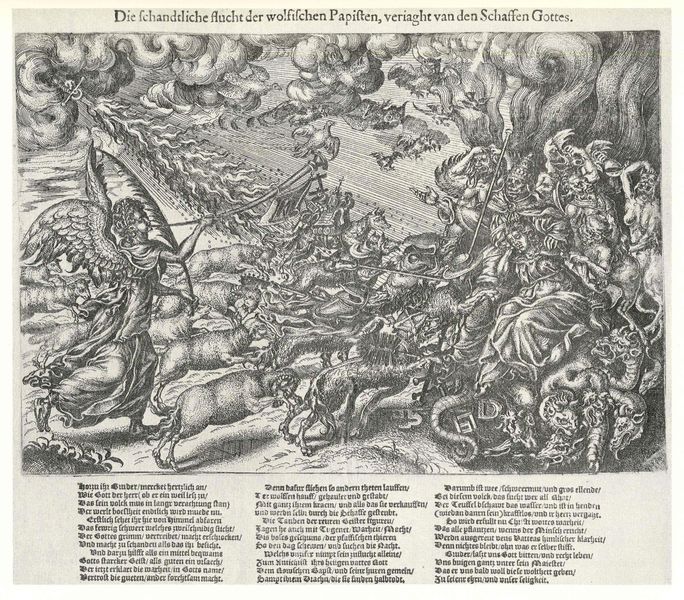
Titel: Die schandtliche flucht der wolfischen Papisten
Institution: (Seriendruck)
Schlagwörter: adler, angriff, baum, feuer, flügel, gott, himmel, vogel, weiß, wolf, wolken, menschen, bewegung, männer, schwarz, szene, zeichnung, hunde, tiere, gefieder, taube, horn, vögel, rauch, drei, blatt, engel, holzschnitt, schrift, wellen, laufen, grafik, graphik, herde, spalten, brand, getöse, krieg, schlacht, sturm, szenario, papst, inschrift, deutsch, palmwedel, flucht, schaf, glaube, kreuz, flammen, zweig, druck, schraffur, radierung, stich, titel, attacke, illustration, schwarzweiß, schwert, text, waffen, zeitung, rennen, überschrift, schlange, helm, jagd, gestalten, buchdruck, apokalypse, hölle, teufel, gedicht, höllensturz, krieger, tiara, hörner, hahn, zeilen, fanfare, meute, posaune, kupferstich, vertreibung, bock, schafe, ziegenbock, fraktur, ungeheuer, flugblatt, gewölk, drache, hydra, trompete, widder, reformation, wölfe, ziegenböcke, katholiken, schade, drachenschwanz, untiere, palmenzweig, sclacht, gewühl, ungetüm, flammenschwert, feuersturm, mittelhochdeutsch, schmähschrift, greau, verjagung, schafe gottes, papisten, orks